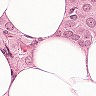
Metastatic tissue present: yes